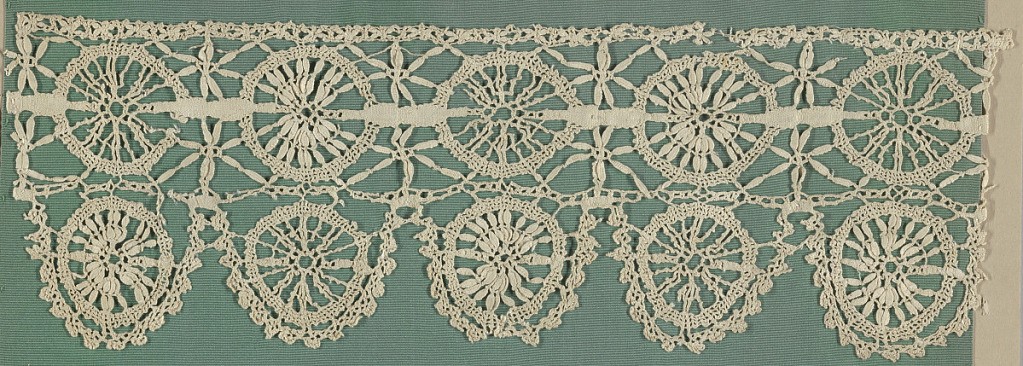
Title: Bobbin Lace 2
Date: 17th century
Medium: linen Technique: bobbin lace
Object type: Band
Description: Two levels of pinwheels connected with flowers and circles of alternating central motif. The bottom level has scalloped edges.